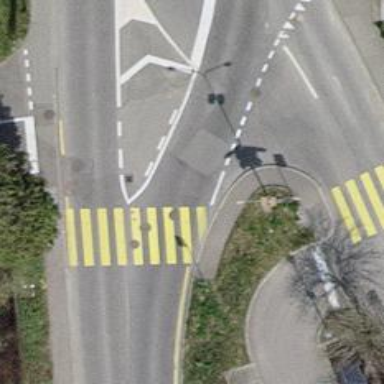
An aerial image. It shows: Uncontrolled crossing on the road.